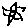
Label: flower